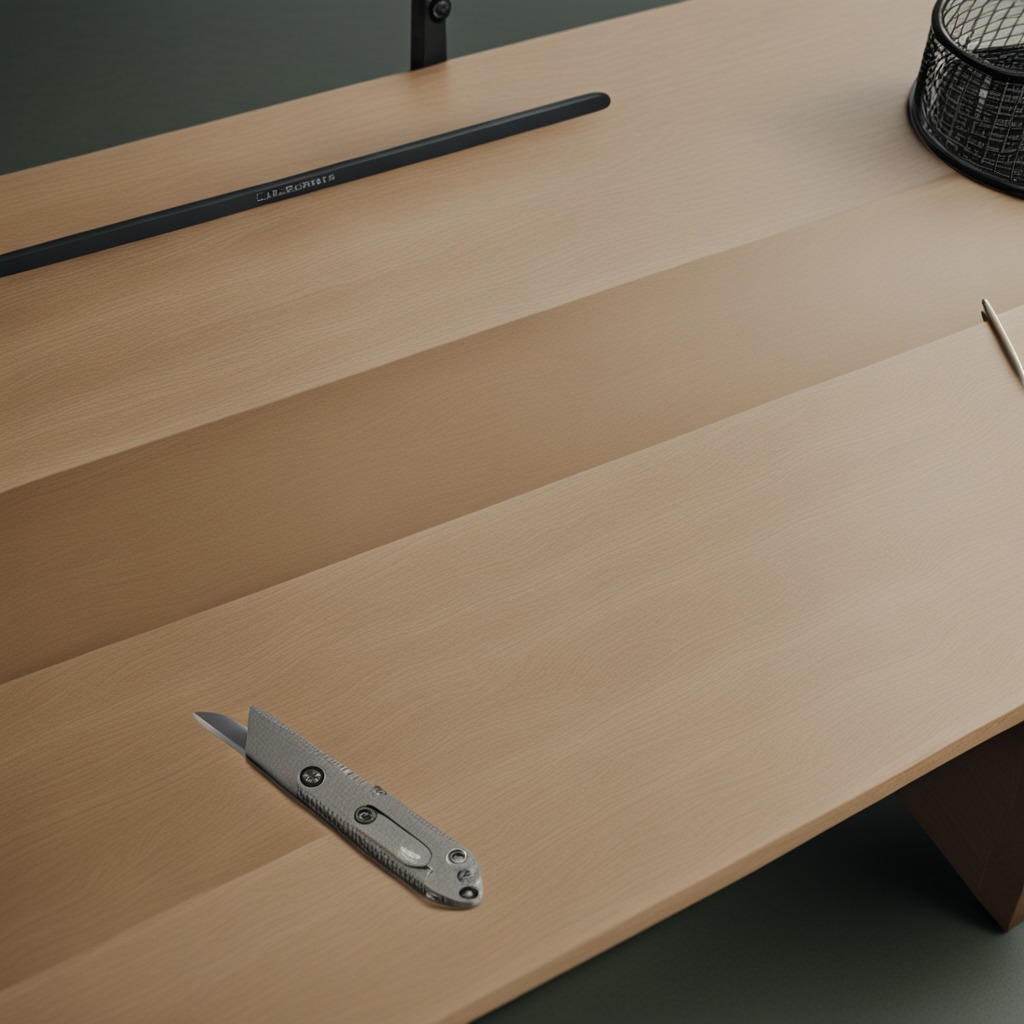
A utility knife lies on a workbench inside a coastal fishing gear workshop.